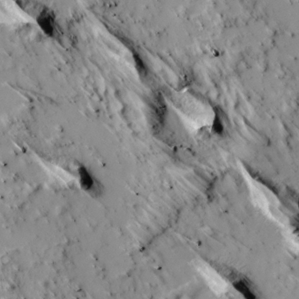
Label: non_frost